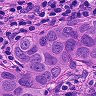
Metastatic tissue present: yes